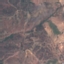
Land use / land cover: HerbaceousVegetation